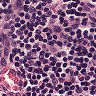
Metastatic tissue present: no